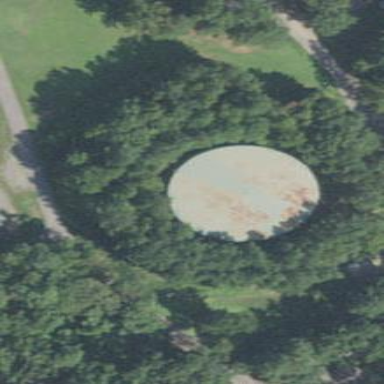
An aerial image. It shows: Building with man-made water storage tank.